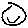
Label: smiley face